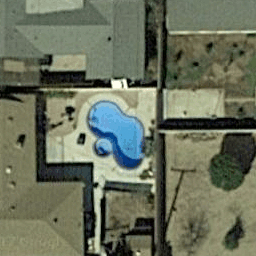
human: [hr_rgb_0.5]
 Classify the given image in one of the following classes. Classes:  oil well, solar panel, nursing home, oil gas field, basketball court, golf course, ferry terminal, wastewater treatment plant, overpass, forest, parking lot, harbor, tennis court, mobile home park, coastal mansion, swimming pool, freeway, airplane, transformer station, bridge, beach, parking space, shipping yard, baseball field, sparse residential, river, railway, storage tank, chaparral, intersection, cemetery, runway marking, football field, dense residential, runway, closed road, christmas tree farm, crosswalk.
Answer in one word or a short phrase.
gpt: swimming pool